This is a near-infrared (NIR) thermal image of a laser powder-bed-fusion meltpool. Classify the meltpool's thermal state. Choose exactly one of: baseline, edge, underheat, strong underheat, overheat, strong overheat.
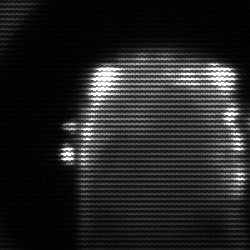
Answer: baseline